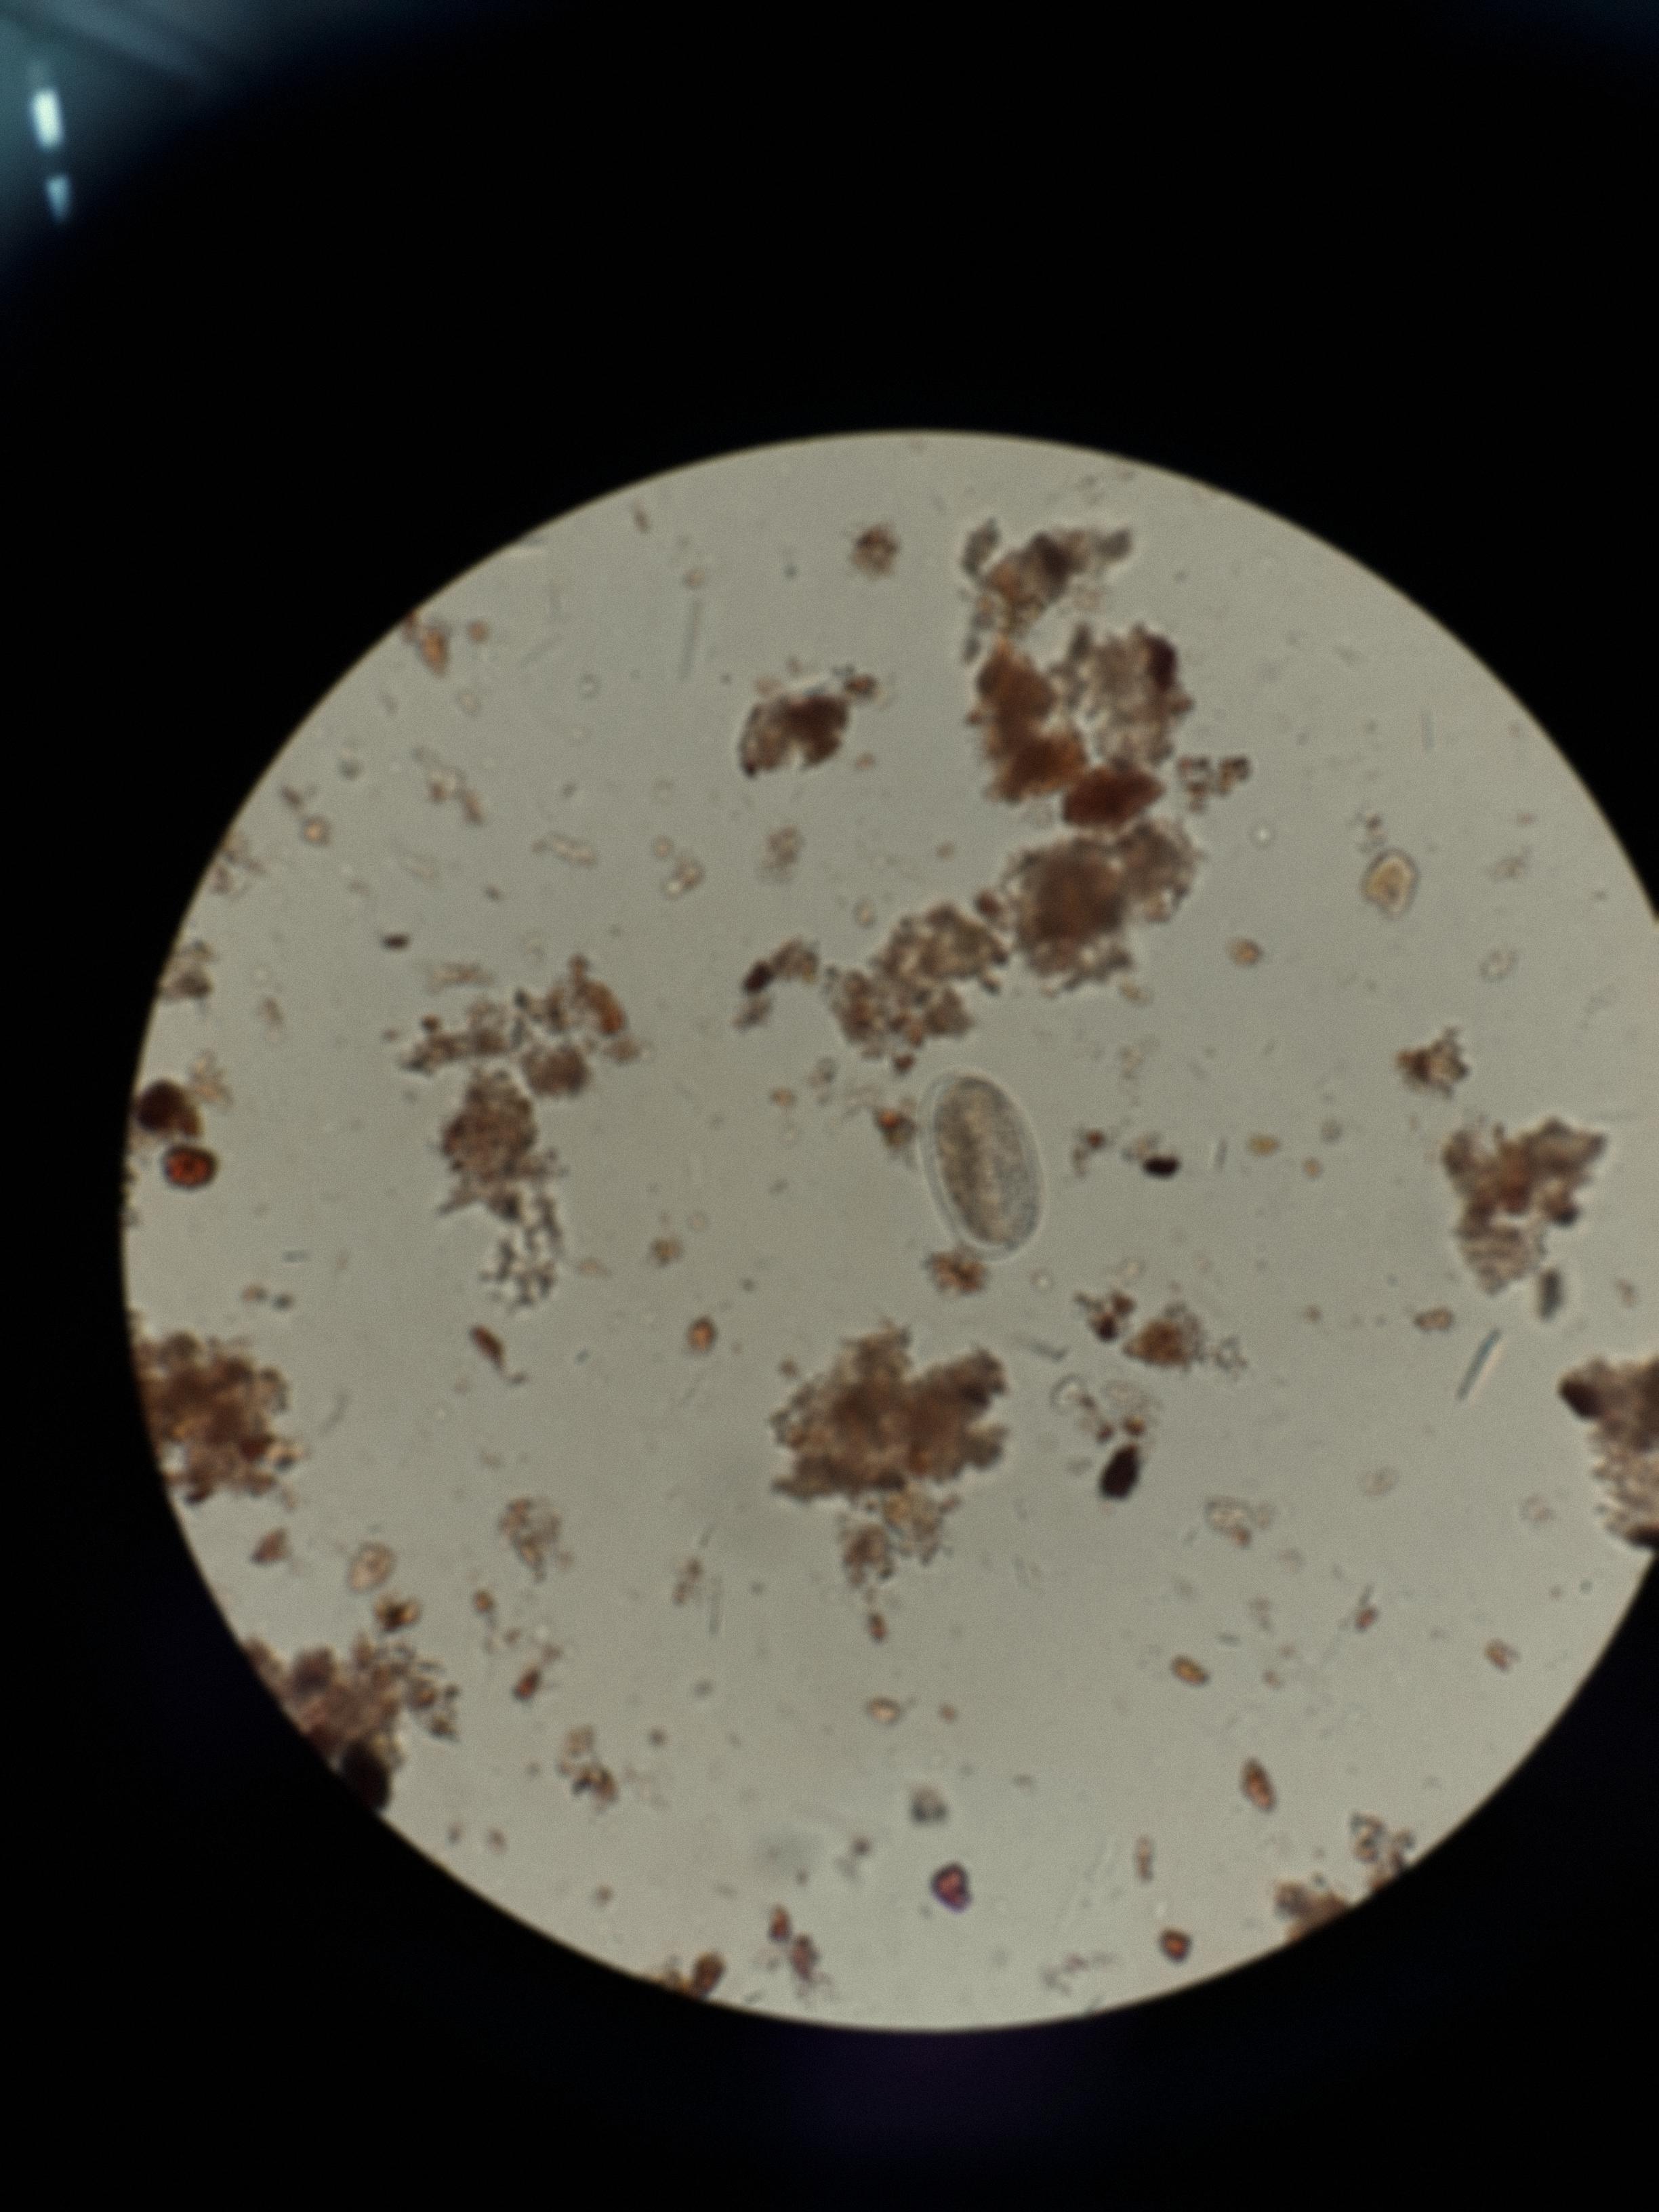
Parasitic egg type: Hookworm egg